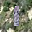
Label: 1